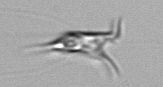
Label: Chrysochromulina_lanceolata